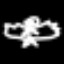
Label: angel